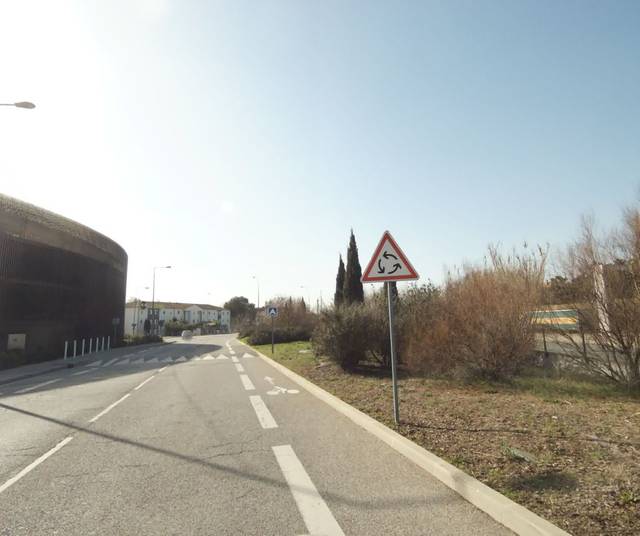
Region: France
Coordinates: 43.511, 5.448